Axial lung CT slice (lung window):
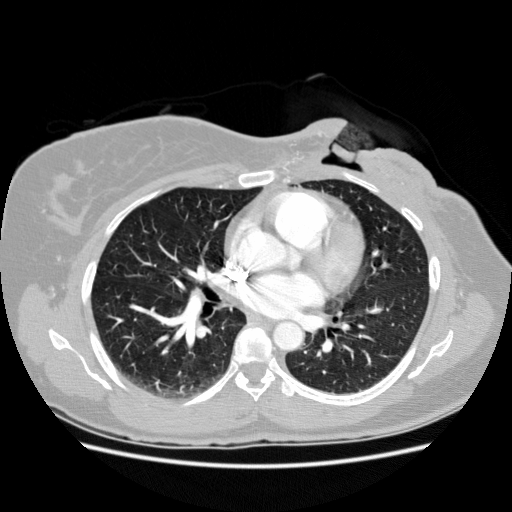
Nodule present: no